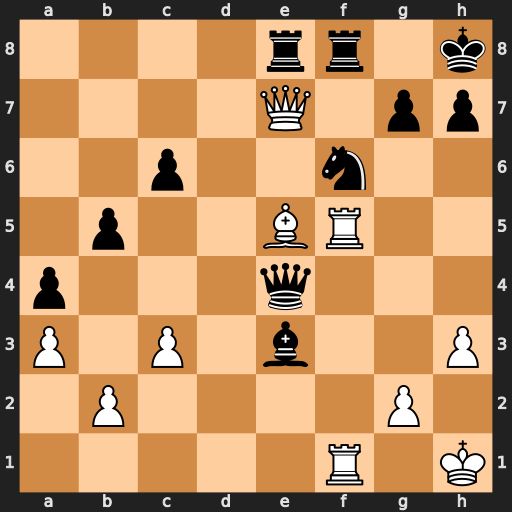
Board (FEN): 4rr1k/4Q1pp/2p2n2/1p2BR2/p3q3/P1P1b2P/1P4P1/5R1K
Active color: w
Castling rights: -
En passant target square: -
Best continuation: Rxf6 Rg8 Qxe8 Qxg2+ Kxg2 gxf6+ Qxg8+